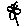
Label: flower